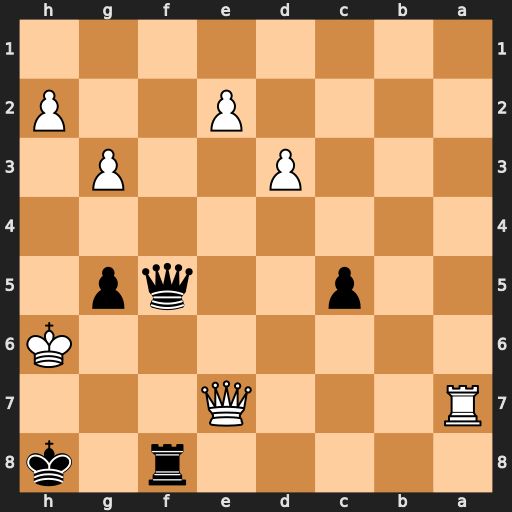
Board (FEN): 5r1k/R3Q3/7K/2p2qp1/8/3P2P1/4P2P/8
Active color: b
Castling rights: -
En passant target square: -
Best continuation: Rf6+ Qxf6+ Qxf6+